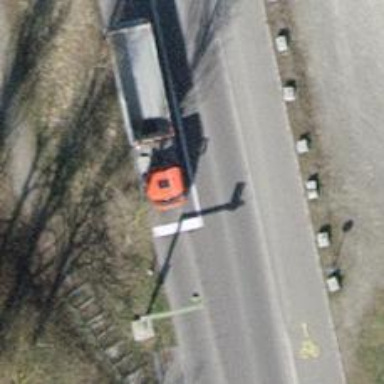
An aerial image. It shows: Road with traffic signals.